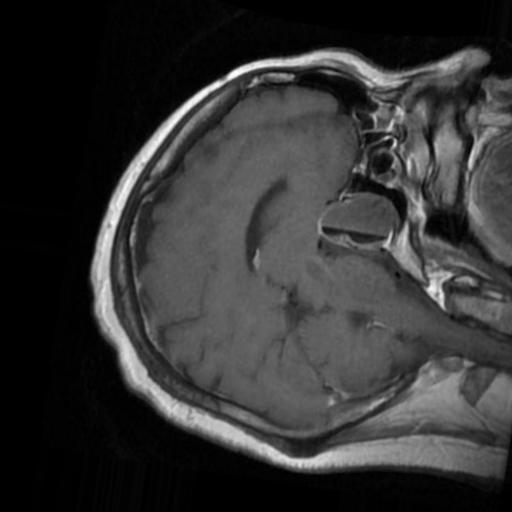
Label: brain_tumor